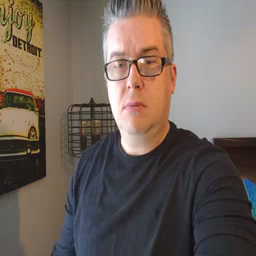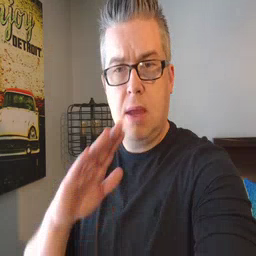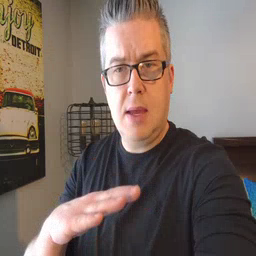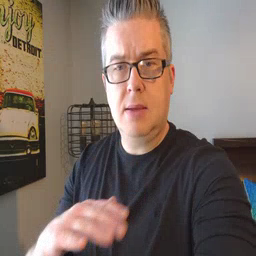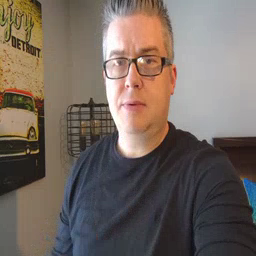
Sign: on